Question: I want to make a barplot with binned data on the x axis and a corresponding probability on the y axis.
Each bin should contain 100 observations.
Here's a snapshot of my working data frame:
'head(covs) y Intercept slope temp heatload cti 1 0 1 1.175494e-38 -7.106242 76 100 2 0 1 4.935794e-01 -7.100835 139 11 3 1 1 3.021236e-01 -7.097794 126 12 4 1 1 1.175494e-38 -7.097927 75 98 5 0 1 1.175494e-38 -7.098462 76 98 6 0 1 1.175494e-38 -6.363284 76 100'
And initial execution:
'''
slopes <- as.matrix(covs$slope)
binned.slopes=cut2(slopes, m=100)
heights <- tapply(covs$y,binned.slopes,mean)
barplot(heights, ylim=c(0,1),
ylab="Probability of permafrost",
xlab="Slope",
col="lightgrey")
'''
With the following result:

I have two questions:
1. What would be a better way to represent the x-axis without sacrificing explanatory power? The problem is that the intervals are all different lengths, given that bins are determined by observation count.
2. Is there a better way to do this in ggplot2?
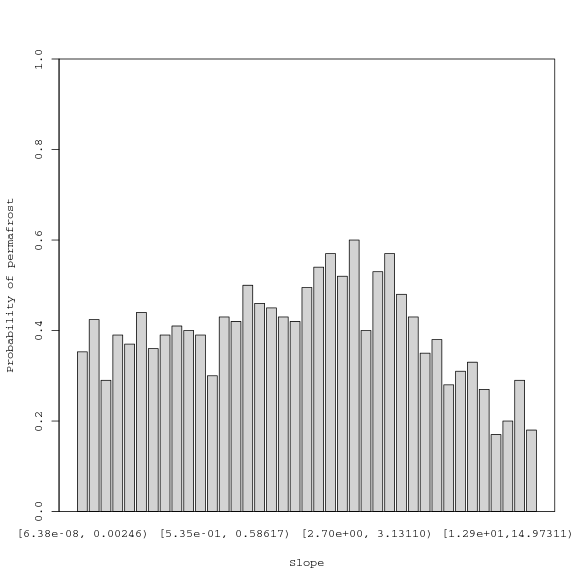
Answer: Why don't you try plotting on a continuous axis and drawing the rectangles individually:
'''
## Generate some sample data
covs <- data.frame(slope=rnorm(4242), y=sample(0:1, 4242, replace=TRUE))
## Sort it by slope (x-values)
covs <- covs[order(covs$slope), ]
## Set up the plot with a continuous x-axis
plot(
x=covs$slope,
y=covs$y,
type='n',
xlab='Slope',
ylab='Probability of permafrost'
)
## Split the data into bins, and plot each rectangle individually
for (bin in split(covs, ceiling(seq(nrow(covs))/100))) {
with(bin, rect(min(slope), 0, max(slope), mean(y), col='lightgrey'))
}
rm(bin)
'''